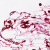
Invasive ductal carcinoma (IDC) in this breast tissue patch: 0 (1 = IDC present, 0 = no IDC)